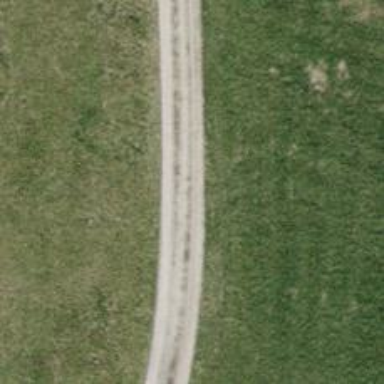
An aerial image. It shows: Track with pebblestone surface graded as grade3.